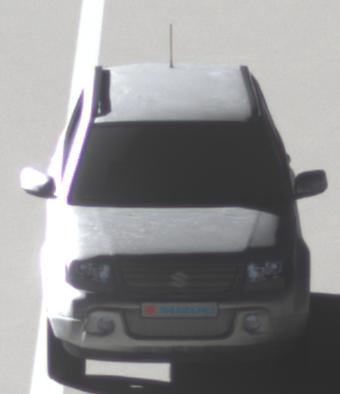
Make: Suzuki
Model: Grand Vitara
Detailed model: Gen. 1 JT
Model produced from: 2009
Model produced until: 2012
Doors: 5
Color: white
Road condition: dry road
Daytime: sunrise or sunset
Contrast: high contrast